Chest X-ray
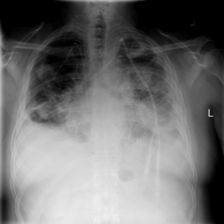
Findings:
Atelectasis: negative
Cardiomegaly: negative
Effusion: positive
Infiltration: negative
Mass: positive
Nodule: negative
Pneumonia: negative
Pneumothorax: negative
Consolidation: positive
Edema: negative
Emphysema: negative
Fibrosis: negative
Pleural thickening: negative
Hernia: negative